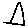
Label: triangle